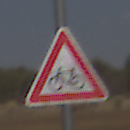
Verkehrszeichen: RadverkehrRechts
Umgebung: Outdoor, Nature
Tageszeit: MorningAfternoon
Wetter: PartlyCloudy
Licht: Natural
Jahreszeit: NotSpecified
Kontrast: HighContrast